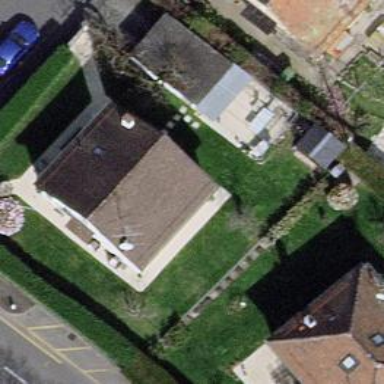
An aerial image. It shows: Garden enclosed by fence.